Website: crate-barrel
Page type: customer-info-address
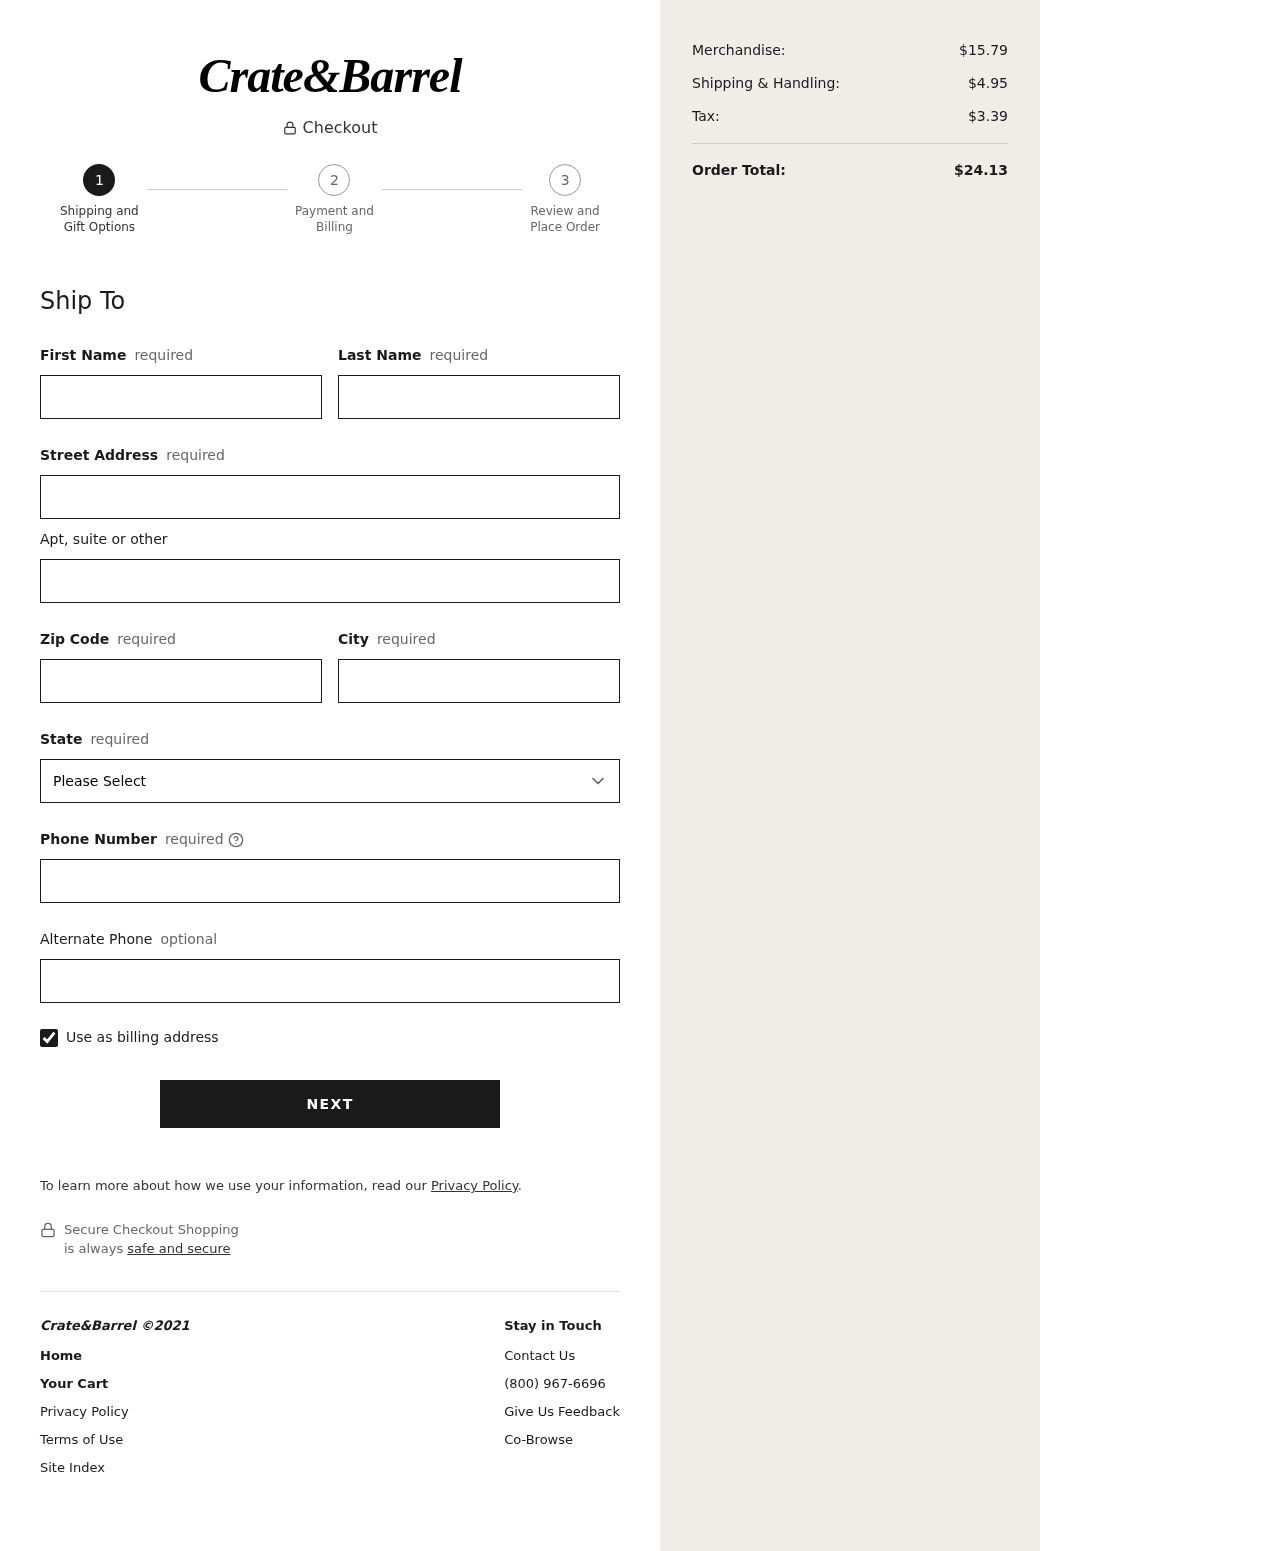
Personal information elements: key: PII_STATE
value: Rhode Island
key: PII_FIRSTNAME
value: Karen
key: PII_LASTNAME
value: Cole
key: PII_STREET
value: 295 Anderson Walk
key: PII_POSTCODE
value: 19520
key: PII_CITY
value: New Jeanland
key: PII_PHONE
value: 4627518245
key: PII_PHONE_ALT
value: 7653688371
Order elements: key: ORDER_SUBTOTAL
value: $15.79
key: ORDER_SHIPPING_COST
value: $4.95
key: ORDER_TAX
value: $3.39
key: ORDER_TOTAL
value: $24.13